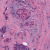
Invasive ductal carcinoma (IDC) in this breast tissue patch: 1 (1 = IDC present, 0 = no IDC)